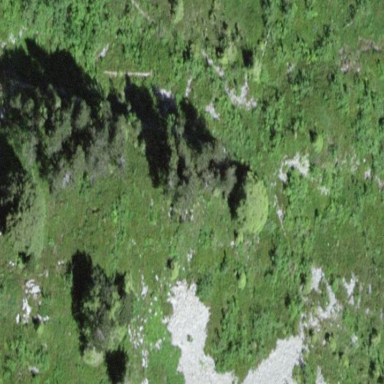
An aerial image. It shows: Patch of scrub vegetation.